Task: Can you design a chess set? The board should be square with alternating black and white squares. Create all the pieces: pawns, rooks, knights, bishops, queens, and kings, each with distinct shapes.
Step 2375:
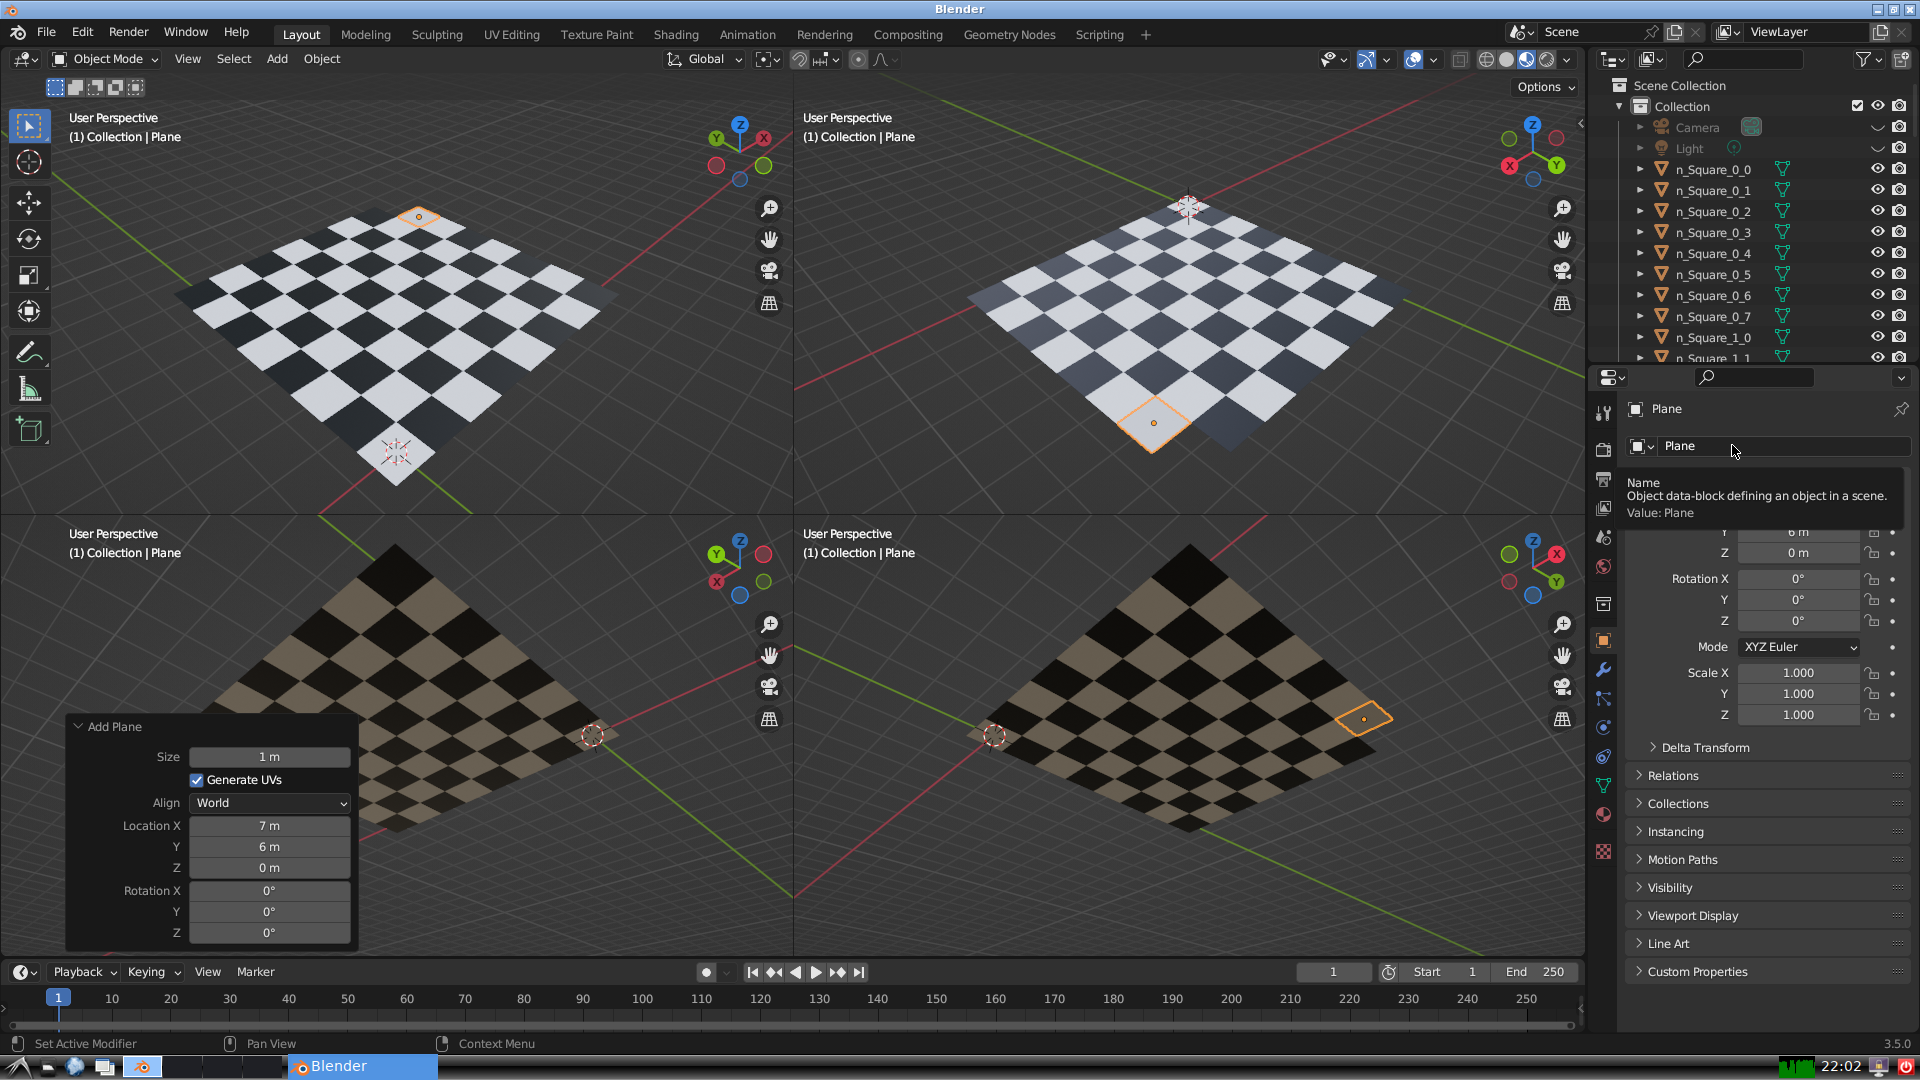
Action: click: no